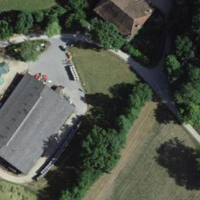
EUNIS habitat code: 52
Species observed at this site:
Grus grus